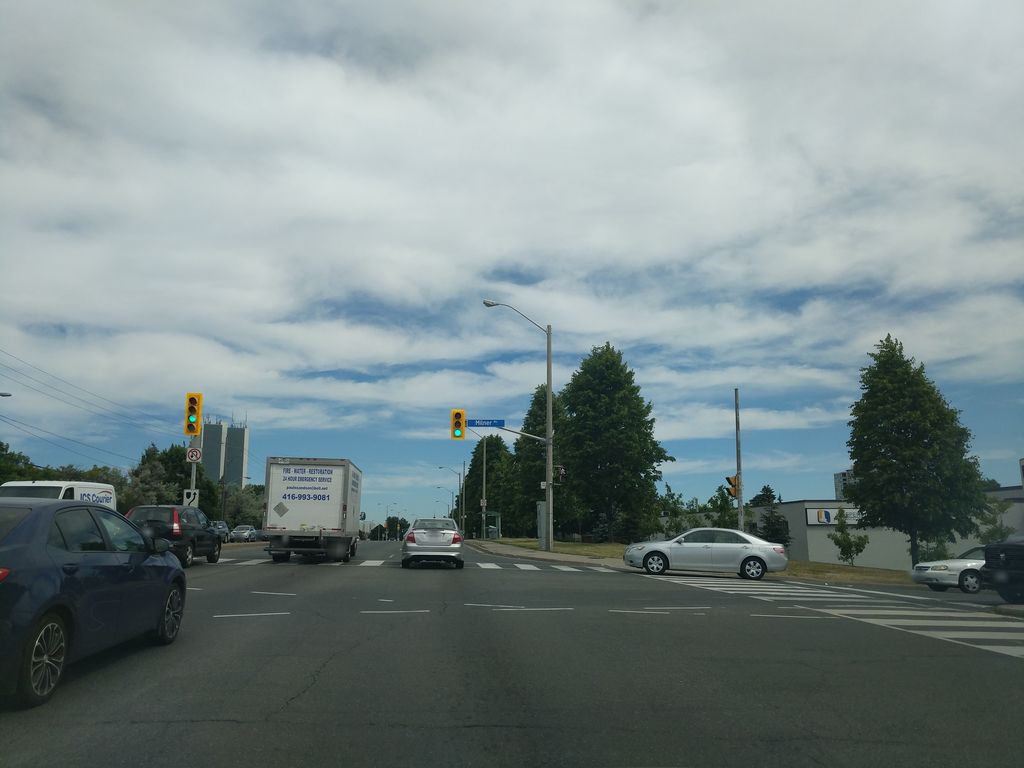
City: toronto